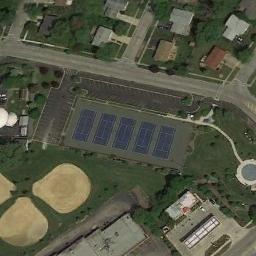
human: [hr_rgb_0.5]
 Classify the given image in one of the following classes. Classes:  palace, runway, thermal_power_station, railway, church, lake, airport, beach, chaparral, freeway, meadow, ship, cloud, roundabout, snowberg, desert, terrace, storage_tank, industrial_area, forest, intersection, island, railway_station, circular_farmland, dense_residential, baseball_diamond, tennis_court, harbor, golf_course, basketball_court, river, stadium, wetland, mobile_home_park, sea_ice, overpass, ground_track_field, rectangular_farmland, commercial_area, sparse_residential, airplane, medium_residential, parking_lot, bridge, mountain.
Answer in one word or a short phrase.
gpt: tennis_court